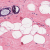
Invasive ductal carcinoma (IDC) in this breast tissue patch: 0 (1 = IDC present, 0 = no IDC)